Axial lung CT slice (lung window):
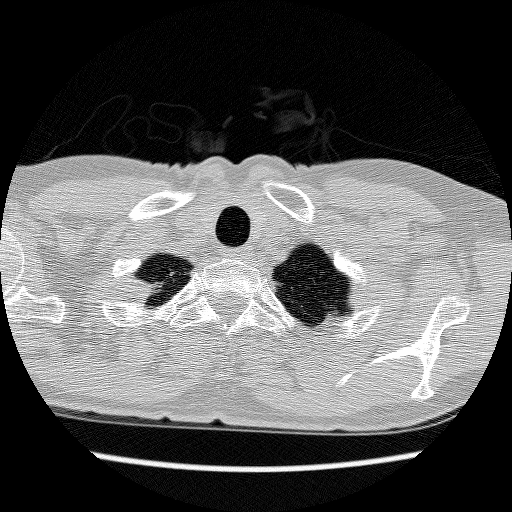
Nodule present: no